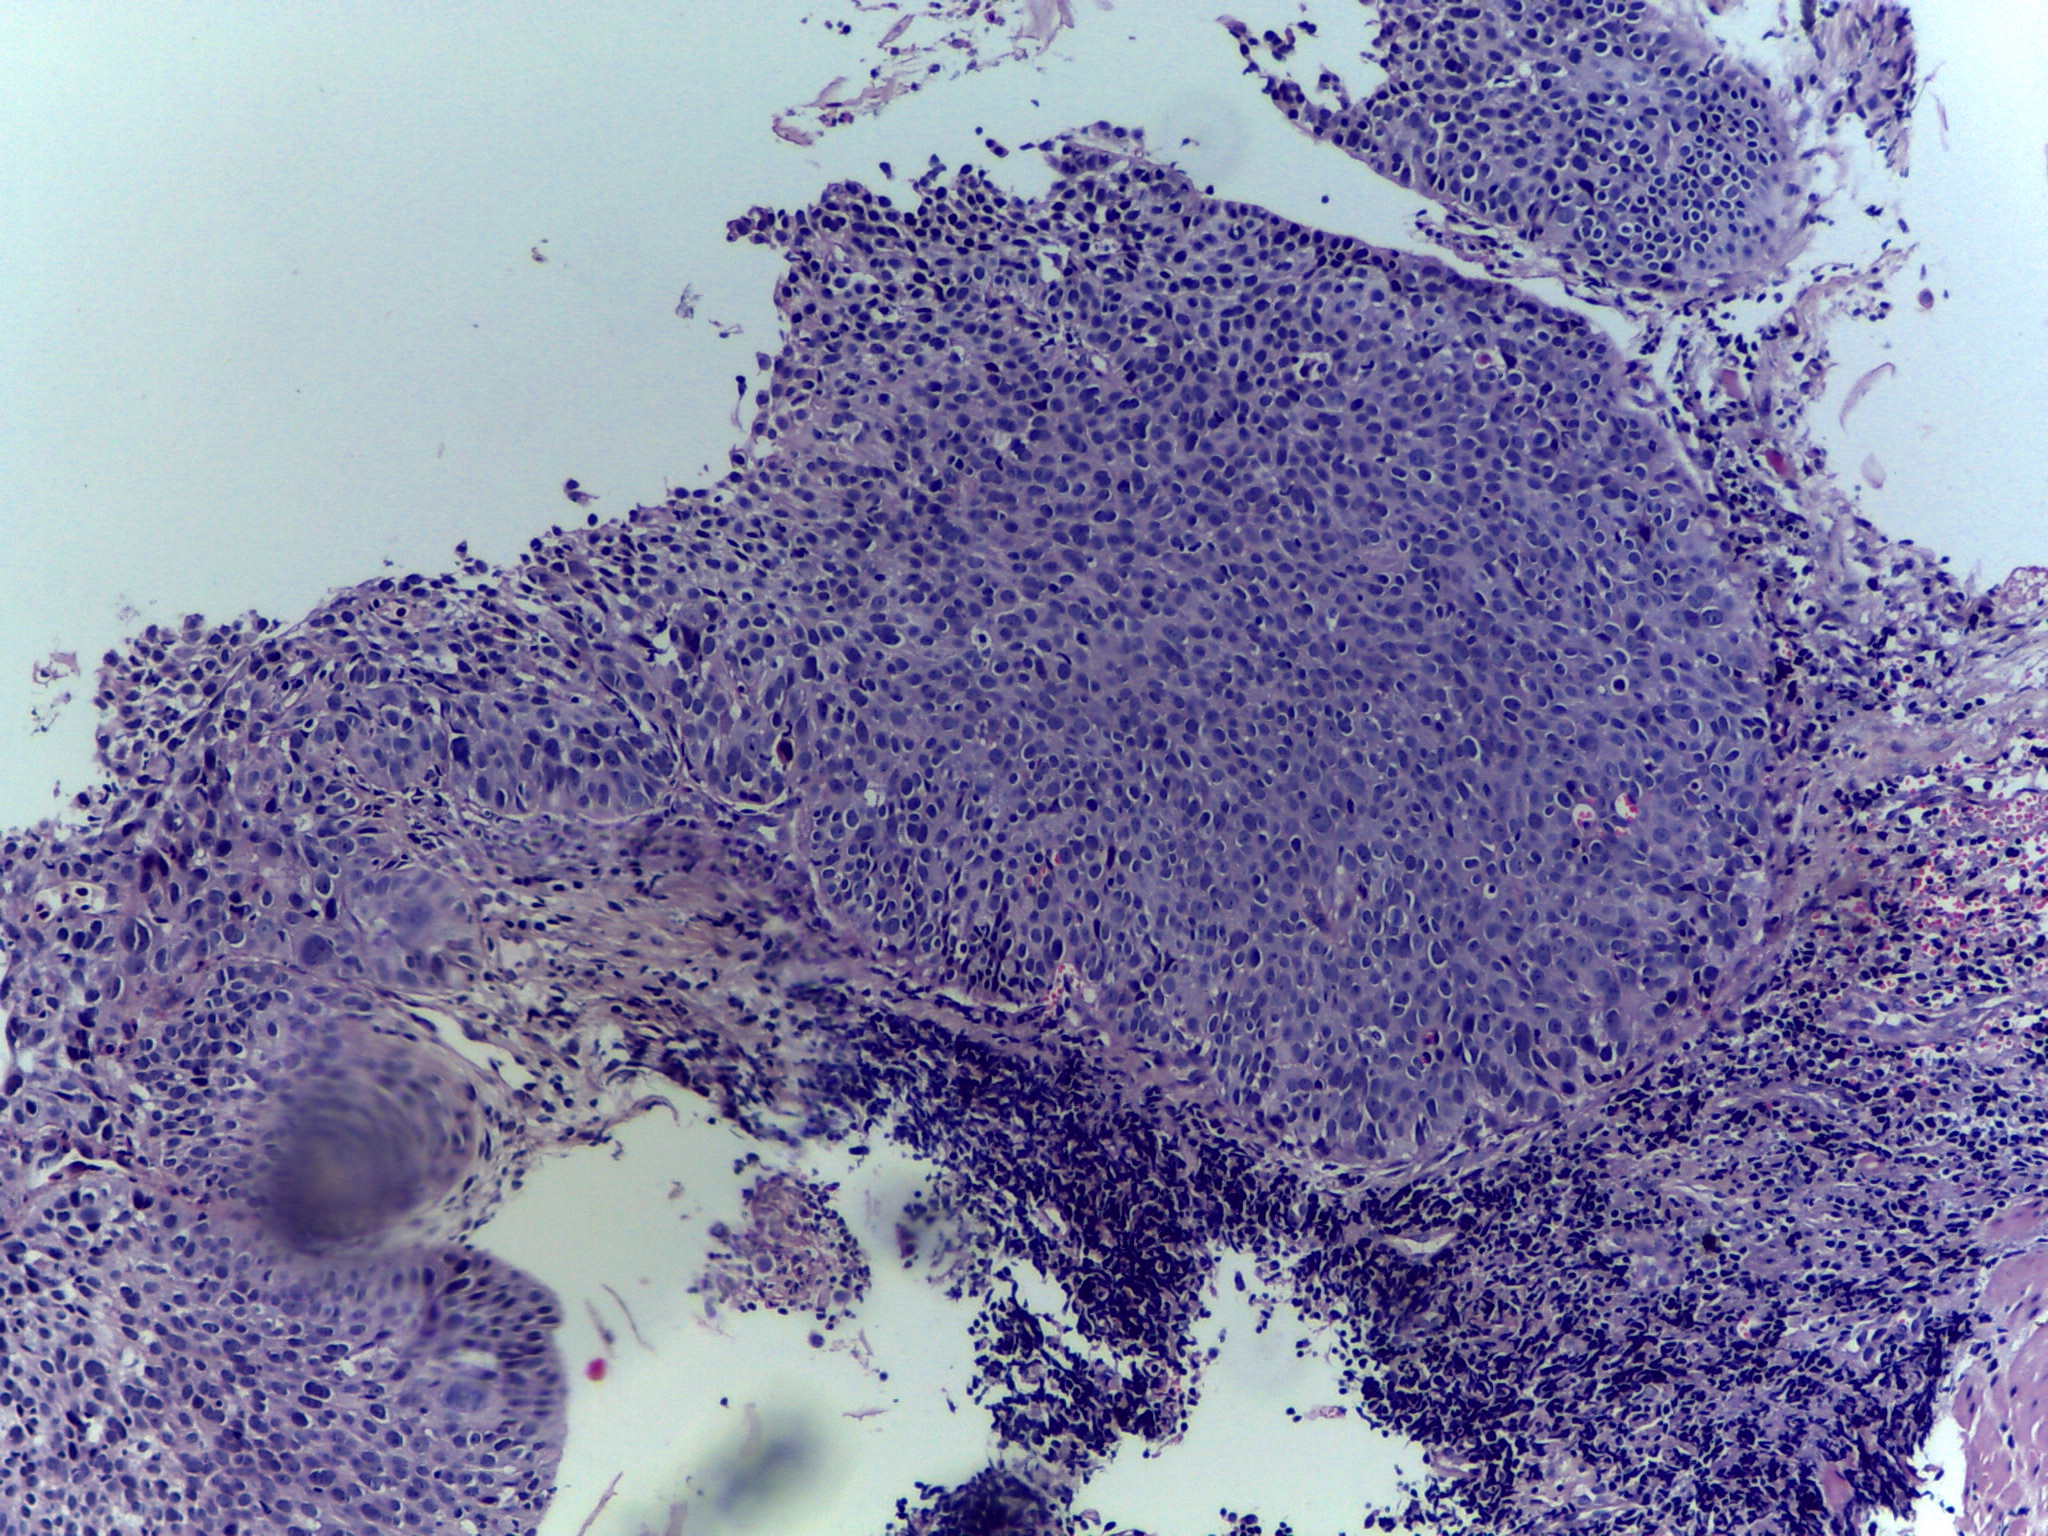
Diagnosis: OSCC